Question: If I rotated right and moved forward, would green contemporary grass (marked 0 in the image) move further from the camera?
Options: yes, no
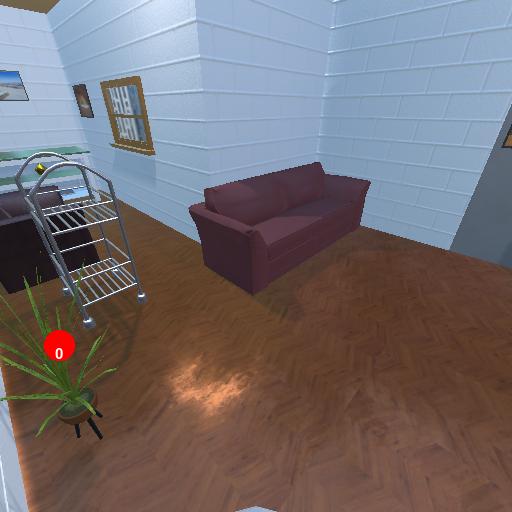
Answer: yes